Question: I have 2 'mysql' tables called and .
I'm joining these two tables like this:
'''
select
'f'.'fld_id' AS 'fld_flat_id',
'b'.'fld_block_name',
'f'.'fld_mobile_app_password',
'f'.'fld_site_id'
from
'tbl_blocks' 'b'
left join
'tbl_flats' 'f' ON ('f'.'fld_block_id' = 'b'.'fld_id')
where
'f'.'fld_site_id' = 57
'''
It displays like this:

Now what I'm trying to do is update 'fld_mobile_app_password' columns to . Here's what I've tried but failed:
'''
update (select
'f'.'fld_id' AS 'fld_flat_id',
'b'.'fld_block_name',
'f'.'fld_mobile_app_password',
'f'.'fld_site_id'
from
'tbl_blocks' 'b'
left join
'tbl_flats' 'f' ON ('f'.'fld_block_id' = 'b'.'fld_id') )
set
'f'.'fld_mobile_app_password' = '1a1dc91c907325c69271ddf0c944bc72'
where
'f'.'fld_site_id' = 57
'''
I can't seem to figure out the problem. Any tip is appriciated
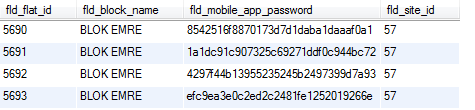
Answer: You can't update columns in a subquery in MySQL. Just remove the subquery:
'''
update 'tbl_blocks' 'b' join
'tbl_flats' 'f'
on 'f'.'fld_block_id' = 'b'.'fld_id'
set 'f'.'fld_mobile_app_password' = '1a1dc91c907325c69271ddf0c944bc72'
where 'f'.'fld_site_id' = 57;
'''
An inner join should be sufficient here -- the 'where' clause turns the outer join into an inner join anyway.